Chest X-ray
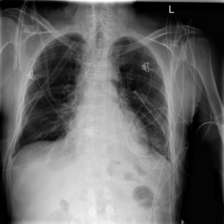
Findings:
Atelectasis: positive
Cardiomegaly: negative
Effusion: negative
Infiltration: negative
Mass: negative
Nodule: negative
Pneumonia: negative
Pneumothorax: negative
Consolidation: negative
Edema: negative
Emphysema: negative
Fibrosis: negative
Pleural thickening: negative
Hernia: negative